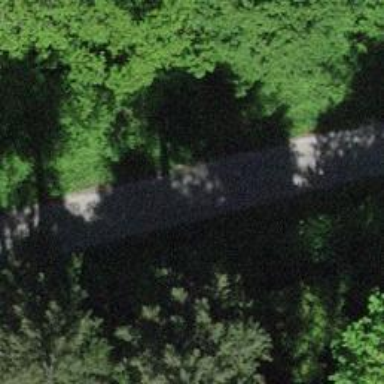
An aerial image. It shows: Asphalt service road with grade2 tracktype.